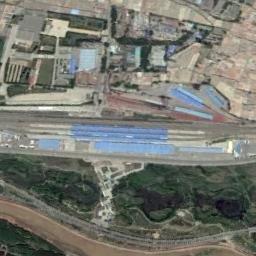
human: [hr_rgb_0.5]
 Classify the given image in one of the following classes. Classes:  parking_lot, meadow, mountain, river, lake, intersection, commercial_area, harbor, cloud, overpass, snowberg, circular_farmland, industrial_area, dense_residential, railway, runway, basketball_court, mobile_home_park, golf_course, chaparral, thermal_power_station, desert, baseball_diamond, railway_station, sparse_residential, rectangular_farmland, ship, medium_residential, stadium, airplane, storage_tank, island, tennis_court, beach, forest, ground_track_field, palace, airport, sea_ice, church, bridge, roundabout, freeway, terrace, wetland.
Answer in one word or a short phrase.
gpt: railway_station